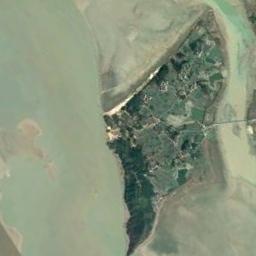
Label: island